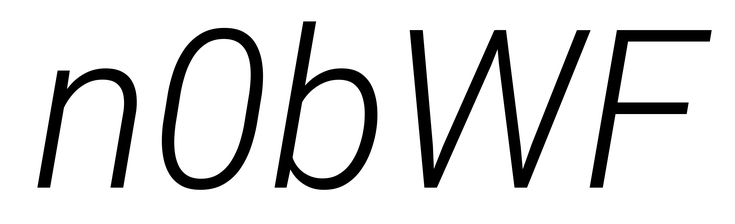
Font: Roboto-Italic_Light_Italic